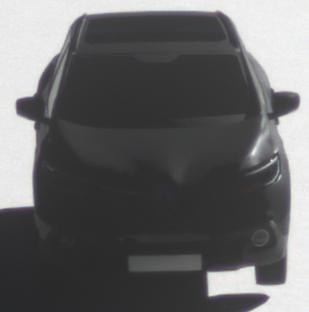
Make: Renault
Model: Kadjar ENERGY TCe 130
Detailed model: Kadjar
Model produced from: 2015/05
Model produced until: 2018/08
Doors: 5
Color: black
Road condition: dry road
Daytime: morning or afternoon
Contrast: high contrast